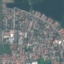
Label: Residential